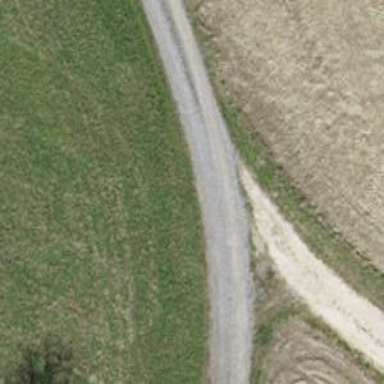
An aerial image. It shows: Well-maintained track road with grade 1 tracktype.